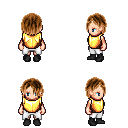
a pixel art fantasy rpg character, female body template, human, light skin, gold chest armor, white pants, brown bangs hairstyle, black shoes, four views (front, back, left, right), 2x2 character sprite sheet, small pixel art, hard edges, no anti-aliasing